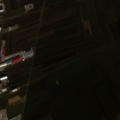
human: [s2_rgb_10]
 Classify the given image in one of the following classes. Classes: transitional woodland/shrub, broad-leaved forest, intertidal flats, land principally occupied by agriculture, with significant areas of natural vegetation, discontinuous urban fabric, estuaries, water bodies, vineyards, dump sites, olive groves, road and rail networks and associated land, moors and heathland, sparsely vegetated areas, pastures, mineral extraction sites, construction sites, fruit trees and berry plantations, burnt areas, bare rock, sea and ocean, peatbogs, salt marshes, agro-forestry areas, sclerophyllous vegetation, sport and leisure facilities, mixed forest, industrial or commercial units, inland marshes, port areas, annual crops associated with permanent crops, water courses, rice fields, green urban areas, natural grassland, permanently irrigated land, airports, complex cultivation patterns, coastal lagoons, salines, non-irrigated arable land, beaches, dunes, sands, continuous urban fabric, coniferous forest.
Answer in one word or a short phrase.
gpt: industrial or commercial units, non-irrigated arable land